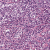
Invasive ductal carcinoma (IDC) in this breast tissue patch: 1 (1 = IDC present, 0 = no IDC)